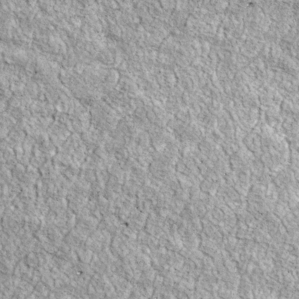
Label: non_frost